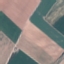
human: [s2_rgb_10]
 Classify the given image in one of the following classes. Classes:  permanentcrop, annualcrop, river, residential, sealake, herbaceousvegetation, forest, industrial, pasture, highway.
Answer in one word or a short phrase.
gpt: AnnualCrop